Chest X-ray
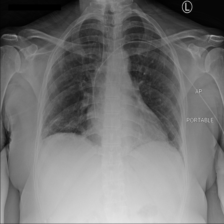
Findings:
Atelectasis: negative
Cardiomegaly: negative
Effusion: negative
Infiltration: negative
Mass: negative
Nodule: negative
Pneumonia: negative
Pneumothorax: negative
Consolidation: negative
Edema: negative
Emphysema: negative
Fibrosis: negative
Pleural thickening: negative
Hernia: negative